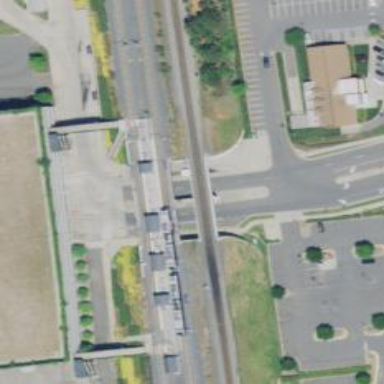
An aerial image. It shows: Light rail bridge with electrified contact line.